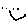
Label: smiley face